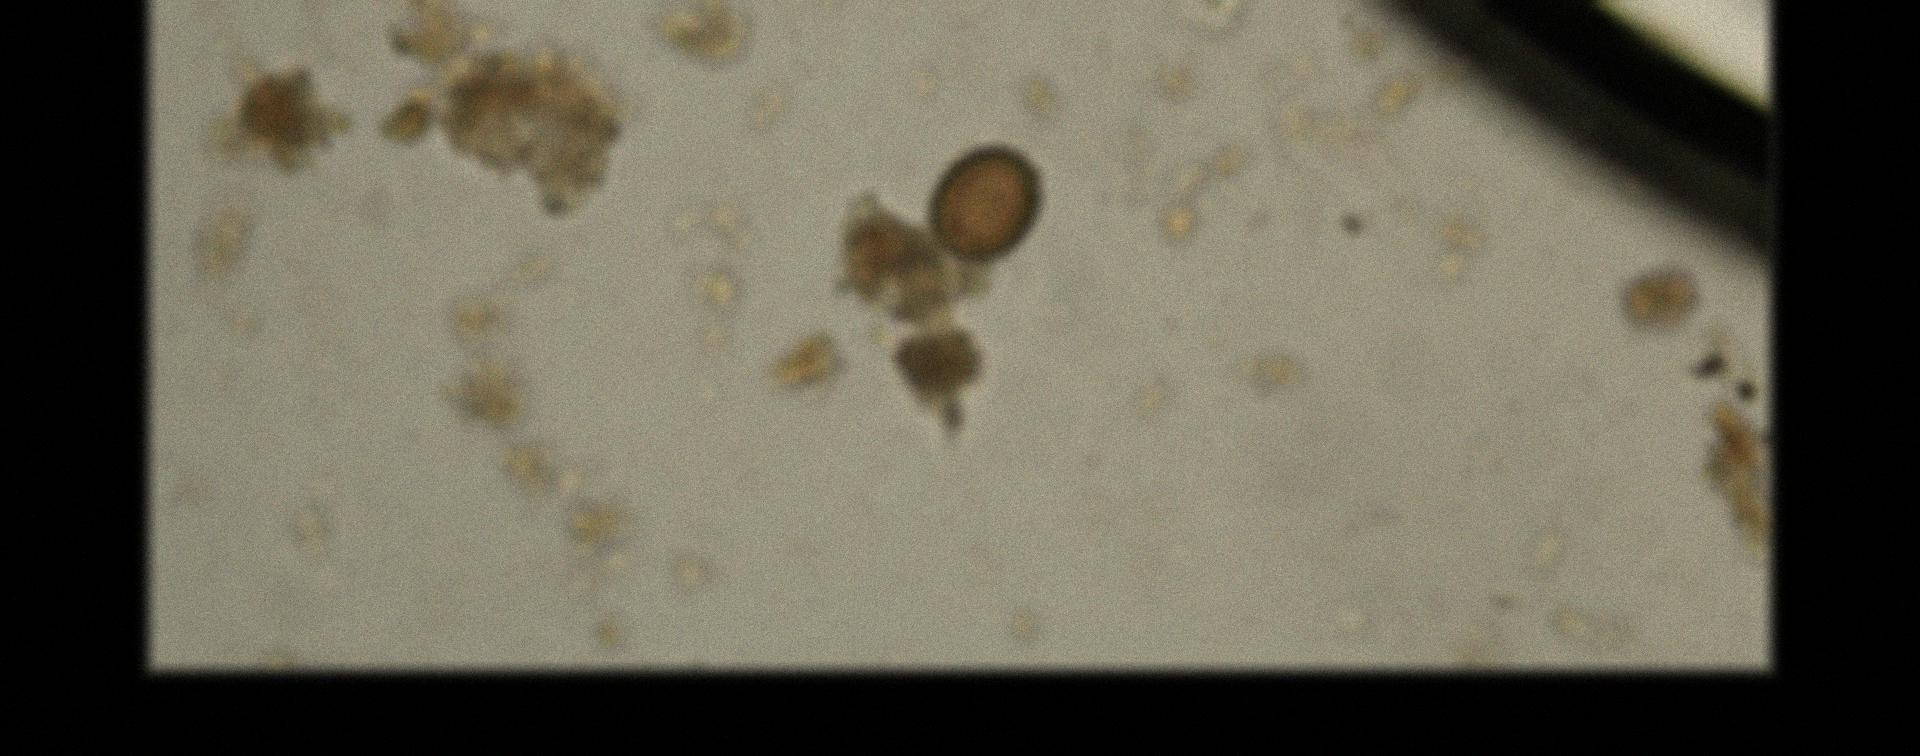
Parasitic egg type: Taenia spp. egg